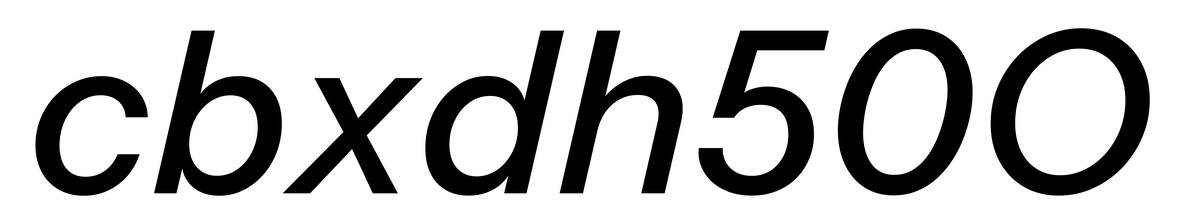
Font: InstrumentSans-Italic_Medium_Italic